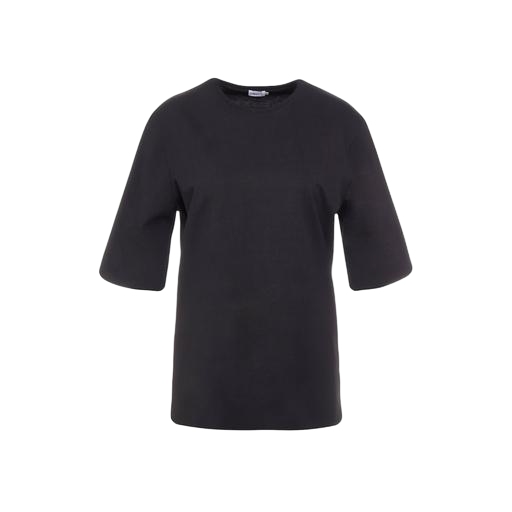
boxy t-shirt, black neoprene t-shirt, batwing t-shirt, white background